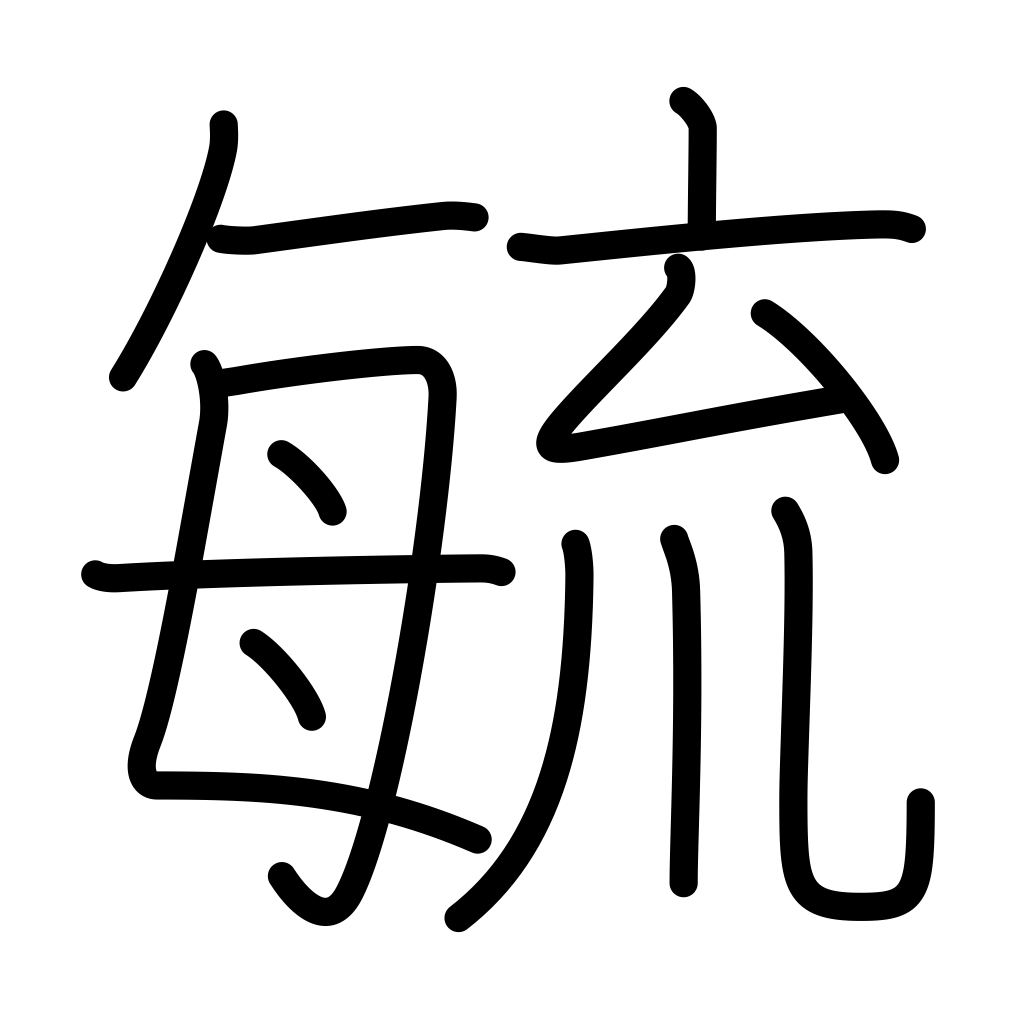
Meaning: bring up, grow up, raise, rear